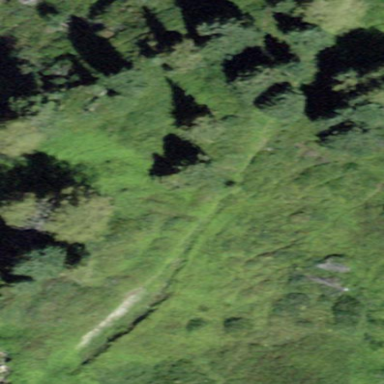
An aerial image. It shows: Mixed woodland with various types of leaves.